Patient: sex F, age 63
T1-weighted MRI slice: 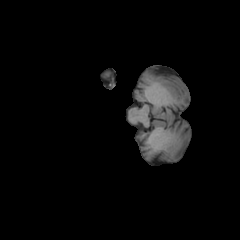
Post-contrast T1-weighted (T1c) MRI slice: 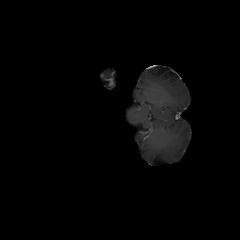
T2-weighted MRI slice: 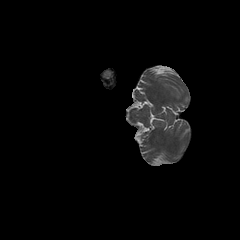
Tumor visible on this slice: no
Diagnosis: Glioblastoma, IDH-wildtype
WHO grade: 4